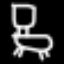
Label: chair